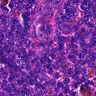
Metastatic tissue present: no